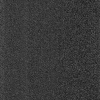
Atmospheric dust classification: dusty